Question: I am getting unexpected results from '[spigot]', for example:

Here, I would never expect an output below (or equal to) 5. However, sometimes it does happen, demonstrated in the above screenshot.
---
Could someone please explain,
- - '[> 5]'- -
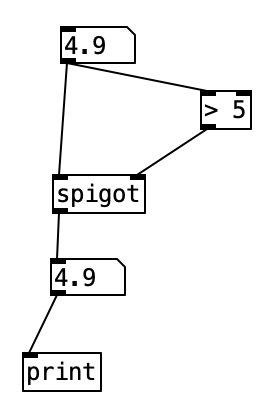
Answer: This happens because of message order.
If you connect one atom with two patch cords, the first connected will transmit first.
Your patch is not explicit, as I can't see in the resulting patch which was connected first.
To avoid this, always use the trigger object. In your case add a '[trigger float float]' (or '[t f f]' for a shorthand) after the numberbox.
<URL>